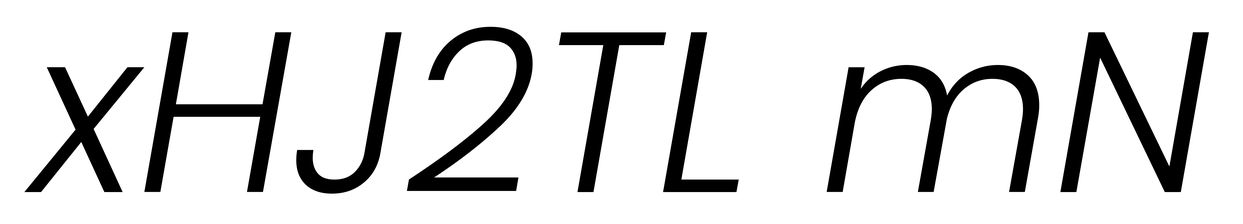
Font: Poppins-LightItalic